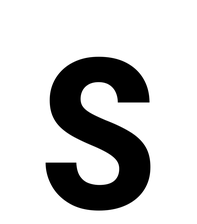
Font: Roboto_Condensed_Medium